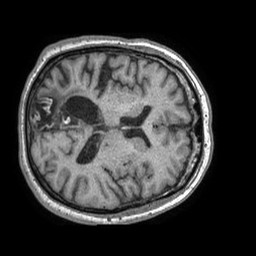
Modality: T1w
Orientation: axial
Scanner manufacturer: philips
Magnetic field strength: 1.5 T
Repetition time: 0.007932 s
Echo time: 0.003662 s